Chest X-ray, PA view. Patient: 57 years old, sex M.
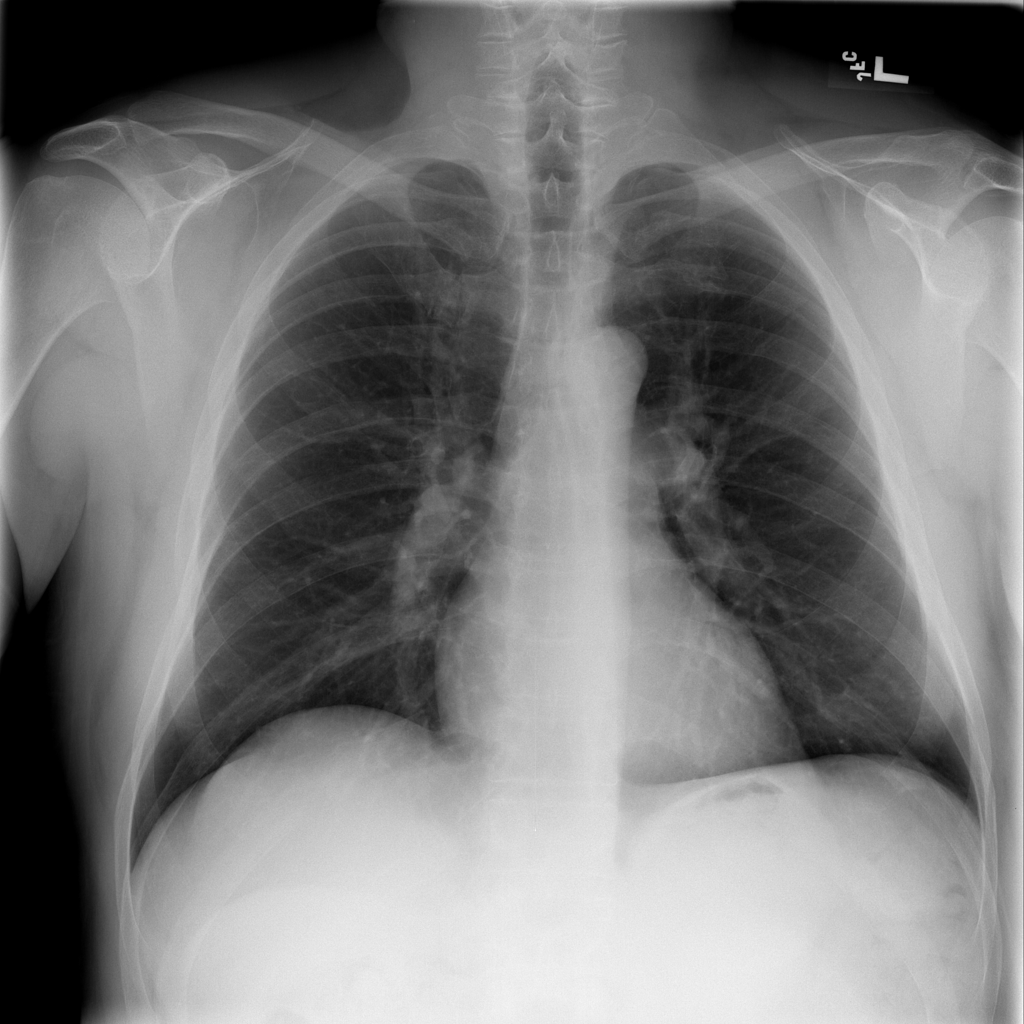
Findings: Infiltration